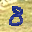
Label: 8